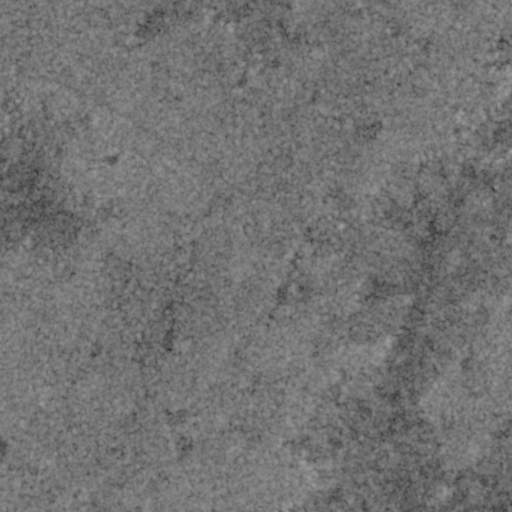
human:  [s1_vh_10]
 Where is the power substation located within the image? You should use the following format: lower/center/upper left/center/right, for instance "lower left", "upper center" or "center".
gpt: The power substation is located in the upper right of the image.
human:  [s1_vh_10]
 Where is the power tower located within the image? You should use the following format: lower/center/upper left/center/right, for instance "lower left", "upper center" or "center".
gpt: The power tower is located in the upper of the image.
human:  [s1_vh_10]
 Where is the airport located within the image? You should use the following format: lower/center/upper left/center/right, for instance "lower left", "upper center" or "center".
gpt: There is no airport in the image.

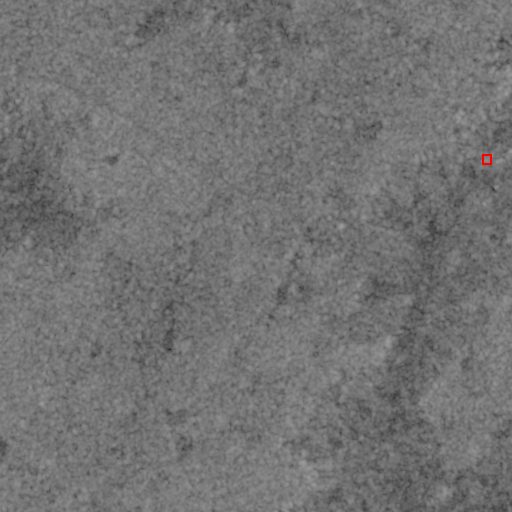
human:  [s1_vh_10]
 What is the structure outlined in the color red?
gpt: The structure outlined in red is a power substation.
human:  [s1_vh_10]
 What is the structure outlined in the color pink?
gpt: There is no pink outline.